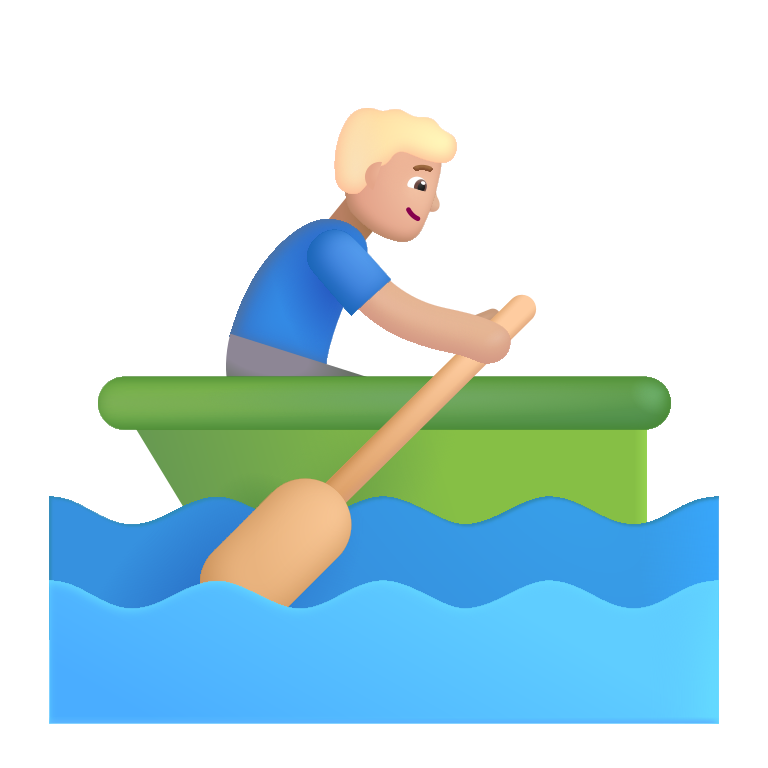
man rowing boat color  light